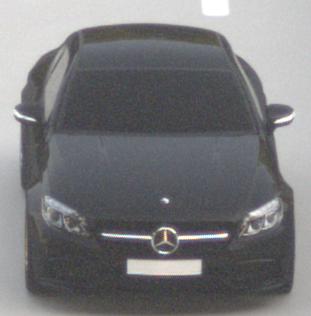
Make: Mercedes-Benz
Model: C 43 AMG
Detailed model: C-Class (205) AMG Limousine
Model produced from: 2016/10
Model produced until: 2018/04
Doors: 4
Color: black
Road condition: dry road
Daytime: sunrise or sunset
Contrast: low contrast